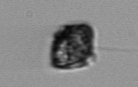
Label: Kryptoperidinium_triquetrum